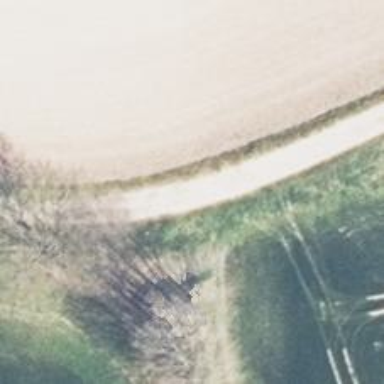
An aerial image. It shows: Grassy track with grade 5 track type.